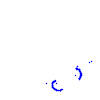
Particle: proton